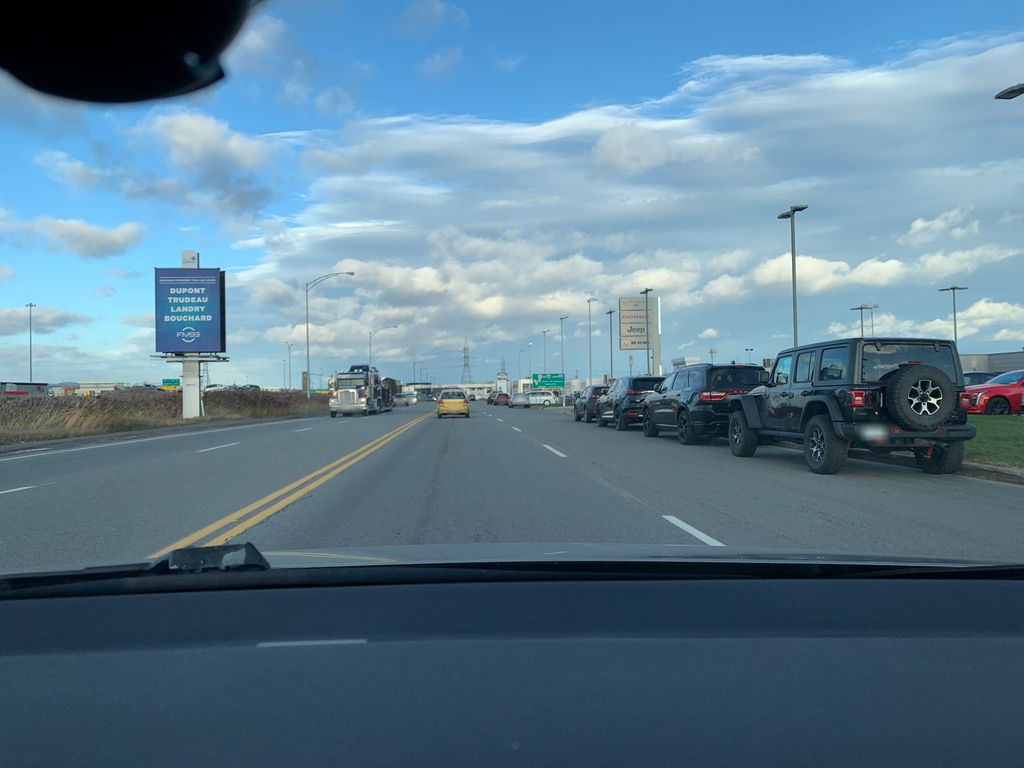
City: quebec_city